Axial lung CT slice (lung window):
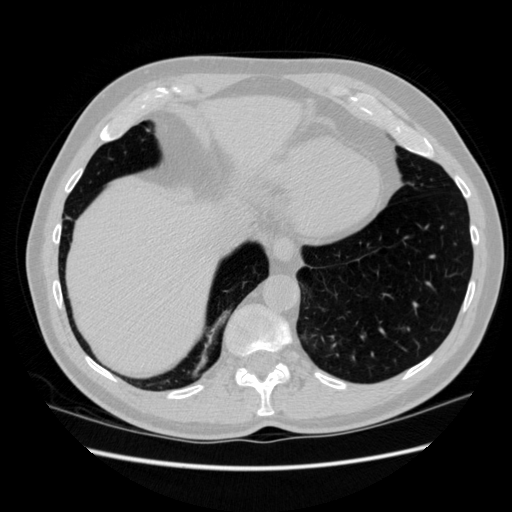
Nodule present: no